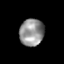
Tissue: skin
Cell type: Epithelial cells
Senescence score: 0.2636
Nuclear area (px): 642
Mean DAPI intensity: 147.983